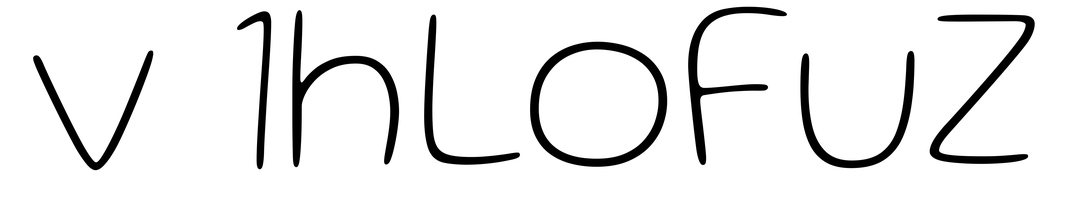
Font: Gluten_Thin